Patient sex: M
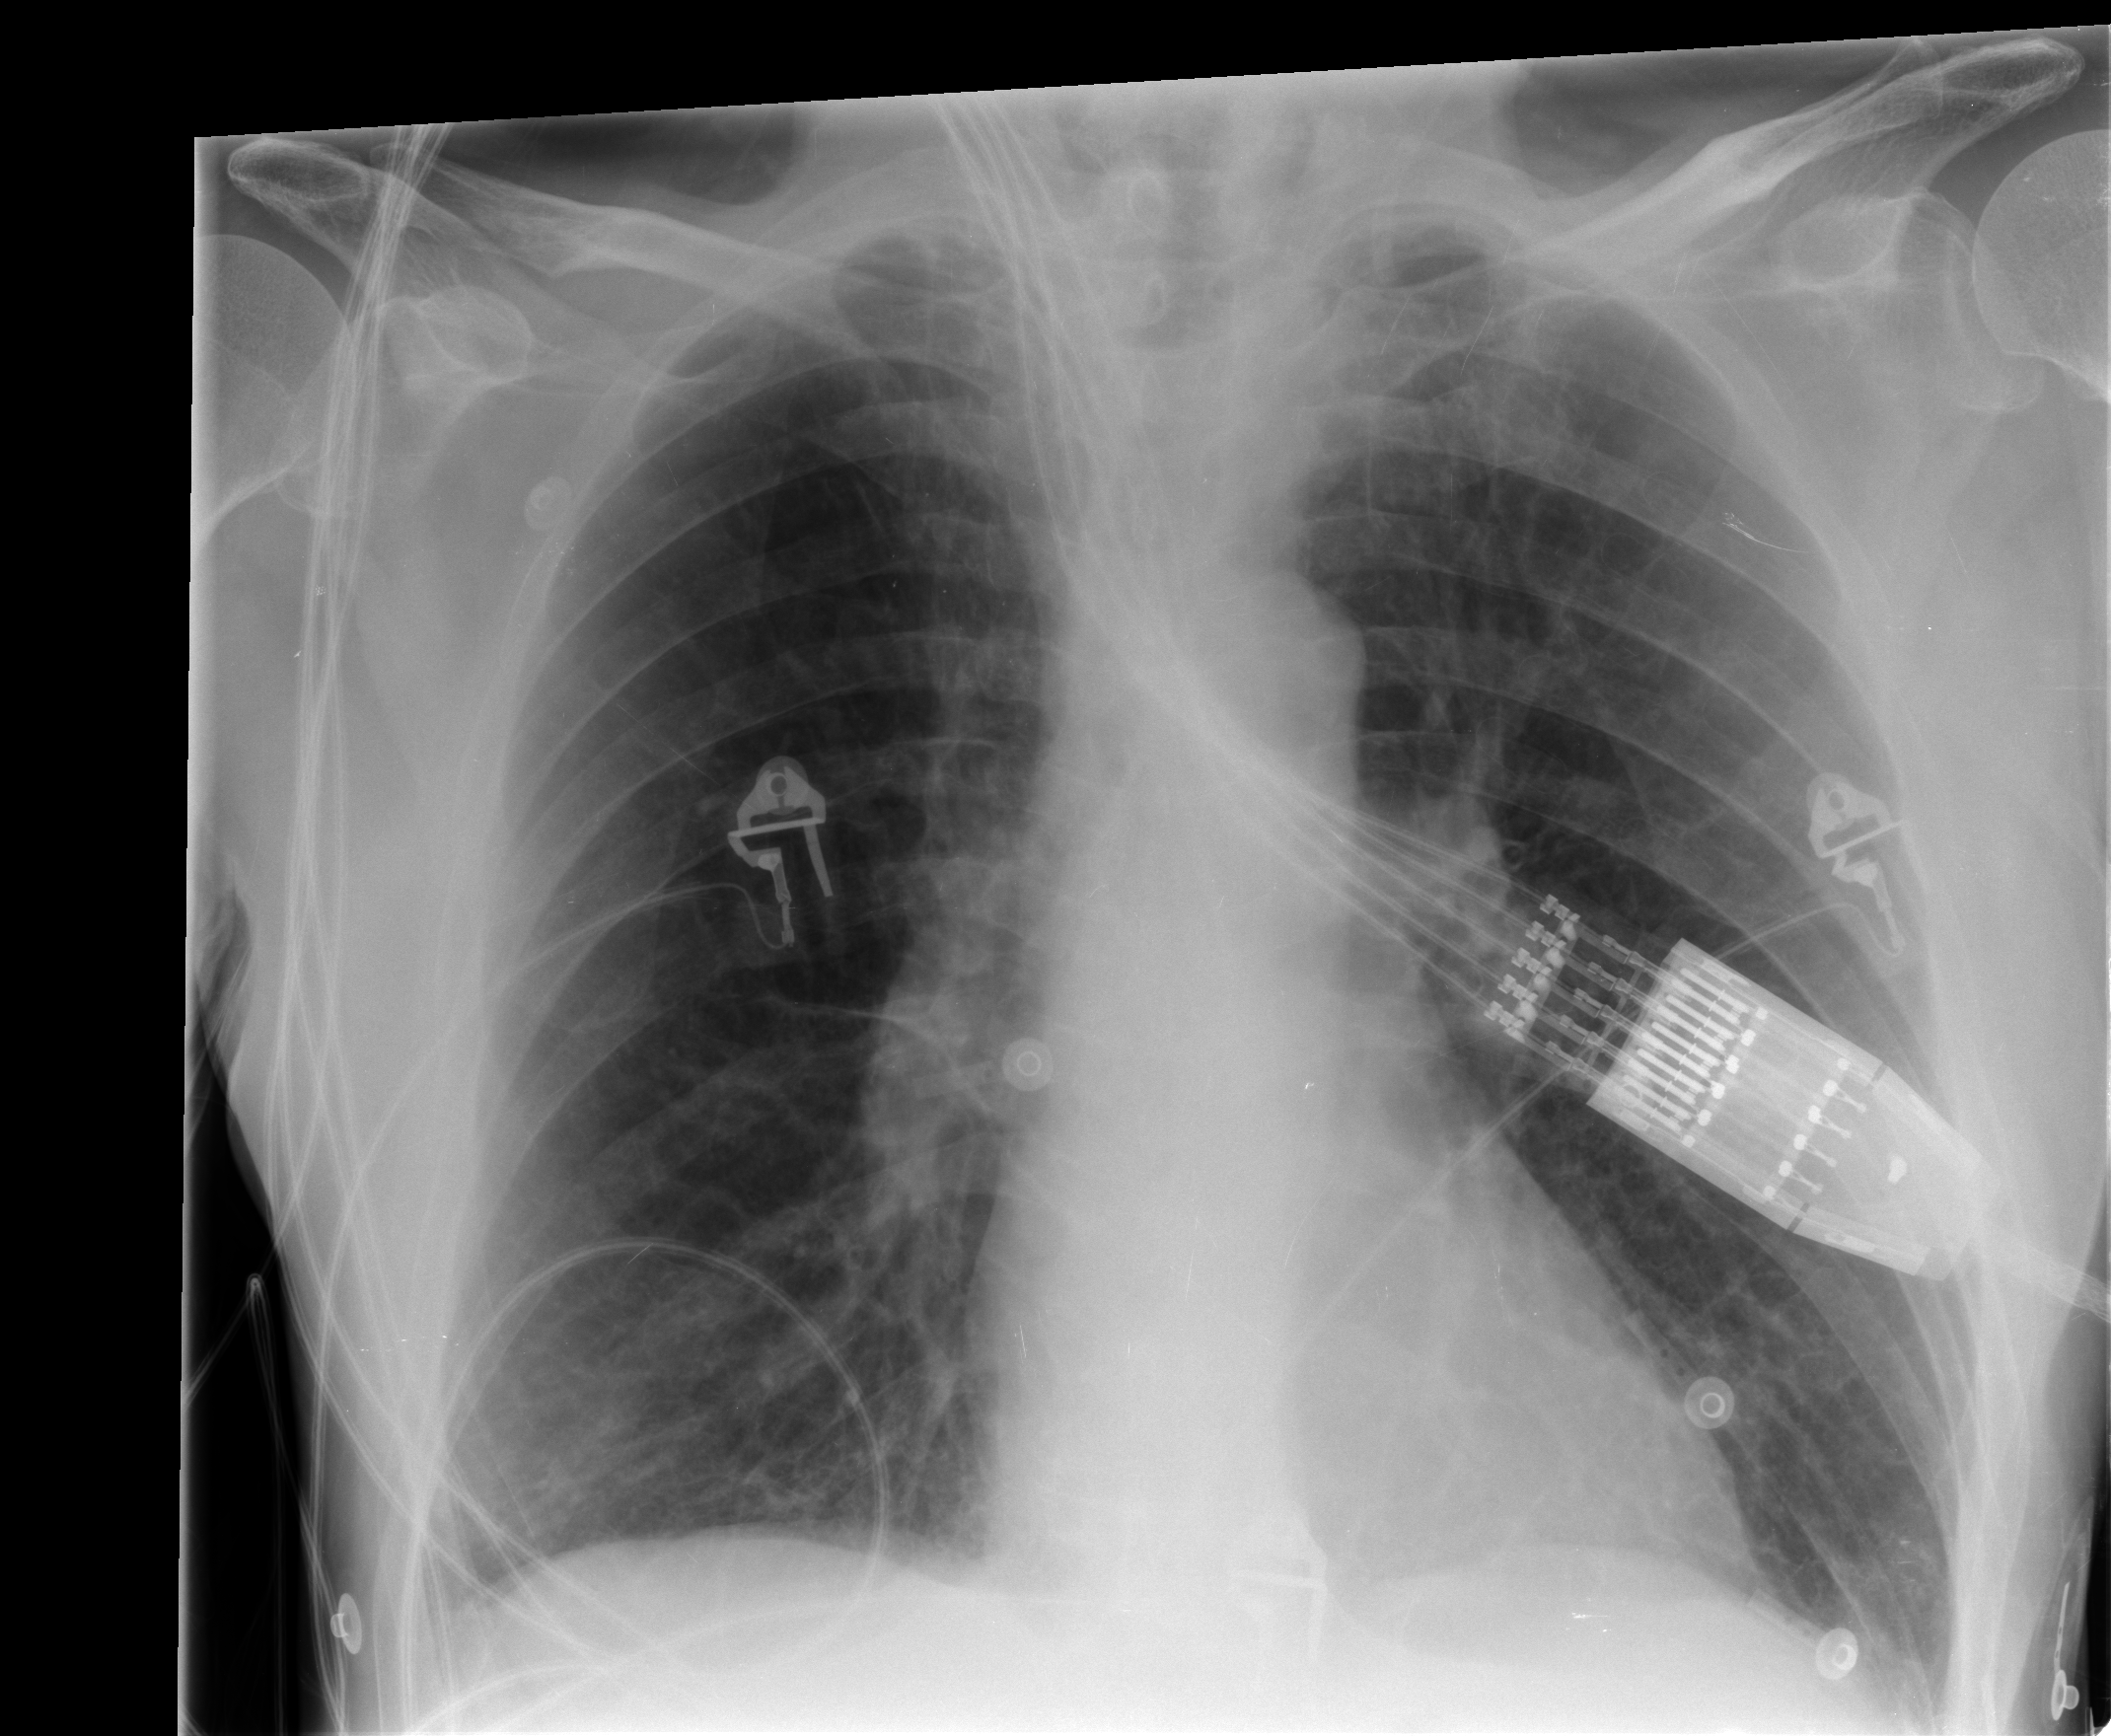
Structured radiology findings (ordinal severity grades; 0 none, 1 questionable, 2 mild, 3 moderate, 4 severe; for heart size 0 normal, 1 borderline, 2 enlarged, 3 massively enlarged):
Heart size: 0
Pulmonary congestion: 0
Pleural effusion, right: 0
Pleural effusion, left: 0
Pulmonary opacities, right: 0
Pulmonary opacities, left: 0
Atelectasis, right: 2
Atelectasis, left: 2